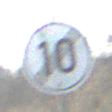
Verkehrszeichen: EndeGeschwindigkeit10
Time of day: MorningAfternoon
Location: Outdoor (Suburban)
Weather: PartlyCloudy
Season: NotSpecified
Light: Natural